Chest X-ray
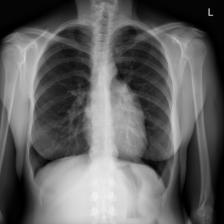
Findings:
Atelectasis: negative
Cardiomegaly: negative
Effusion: negative
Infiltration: negative
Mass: negative
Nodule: negative
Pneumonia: negative
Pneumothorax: negative
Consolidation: negative
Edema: negative
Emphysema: negative
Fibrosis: negative
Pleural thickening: negative
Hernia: negative